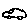
Label: car